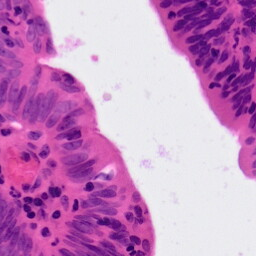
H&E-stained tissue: Colon